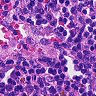
Metastatic tissue present: no